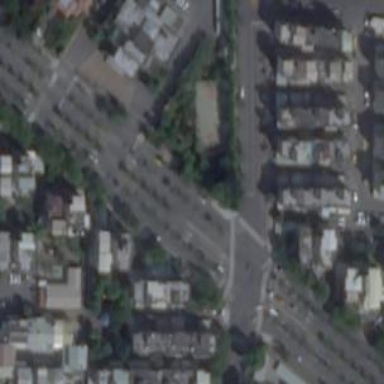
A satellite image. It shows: Marked crossing on the road.